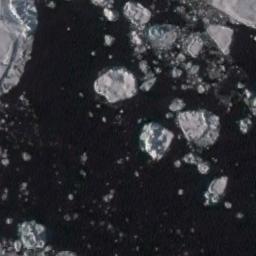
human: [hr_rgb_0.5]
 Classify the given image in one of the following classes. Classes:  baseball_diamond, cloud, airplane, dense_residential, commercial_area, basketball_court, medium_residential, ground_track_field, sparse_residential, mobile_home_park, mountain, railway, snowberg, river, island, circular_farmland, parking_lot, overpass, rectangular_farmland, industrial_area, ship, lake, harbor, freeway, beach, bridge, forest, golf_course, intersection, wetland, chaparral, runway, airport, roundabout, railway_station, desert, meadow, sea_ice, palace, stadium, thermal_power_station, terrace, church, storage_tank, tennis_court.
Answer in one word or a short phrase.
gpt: sea_ice